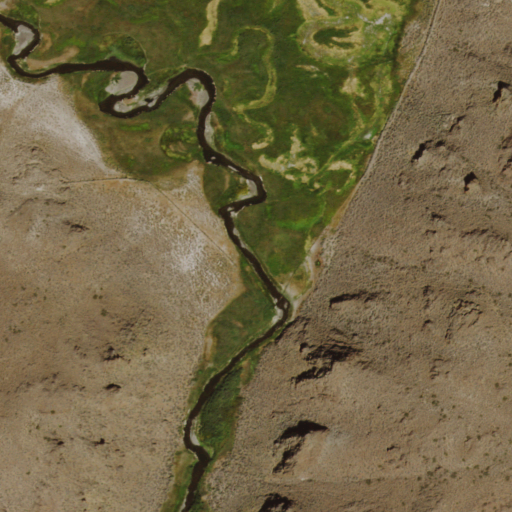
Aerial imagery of valley in Nevada named Valley of the North Fork containing shrub and woody wetlands